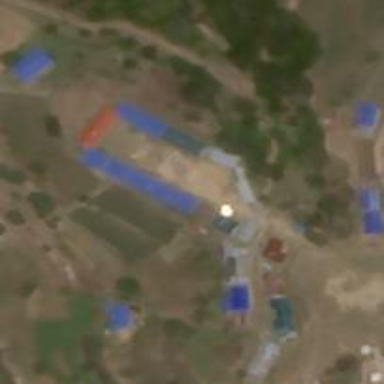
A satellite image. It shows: School.